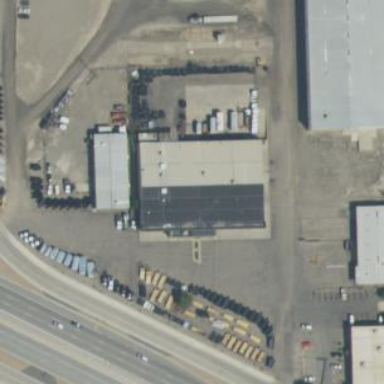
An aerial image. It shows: Building that houses car shop.